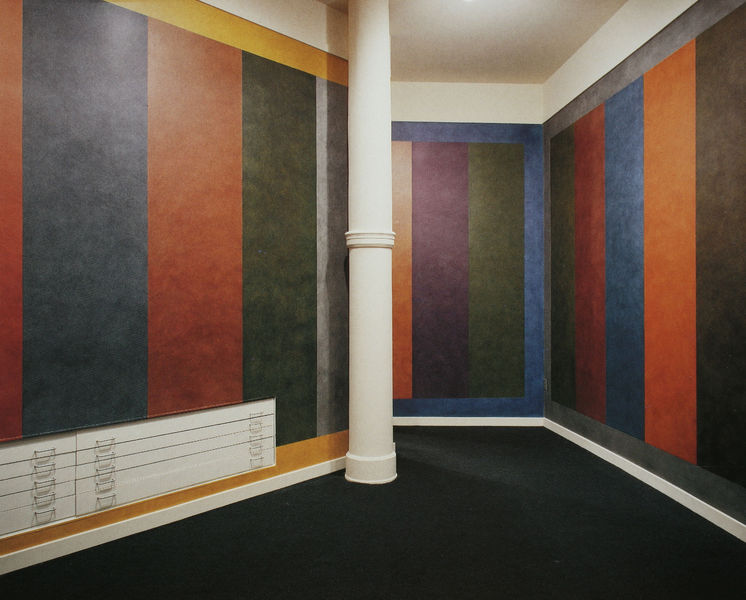
Titel: Installation Kornblatt Gallery, Washington - Equal vertically parts with color ink washes
Künstler: Sol Lewitt
Schlagwörter: blau, weiß, gelb, grün, ocker, braun, bunt, grau, orange, pfeiler, raum, schwarz, säule, rot, fächer, regal, wand, boden, decke, farbig, kommode, schrank, farben, flächen, farbe, lila, violett, weis, streifen, schublade, wände, ausstellung, schubladen, schubfächer, register, umbra, sol, lewitt, innenarchitektur, installation, farbstreifen, solewitt, läule, schwarzer boden